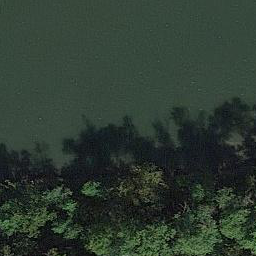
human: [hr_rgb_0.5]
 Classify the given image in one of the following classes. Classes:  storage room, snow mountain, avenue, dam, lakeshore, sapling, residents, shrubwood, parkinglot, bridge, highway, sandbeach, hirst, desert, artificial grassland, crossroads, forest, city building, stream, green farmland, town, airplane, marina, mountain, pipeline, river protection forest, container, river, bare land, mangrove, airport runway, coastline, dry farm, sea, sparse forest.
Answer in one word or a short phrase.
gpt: river protection forest